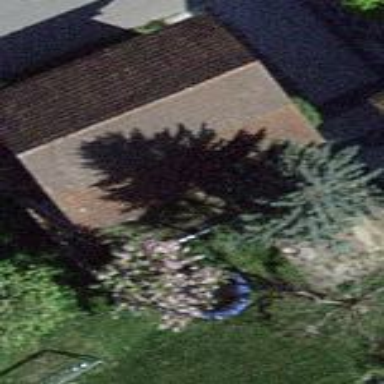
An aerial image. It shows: Garage building.